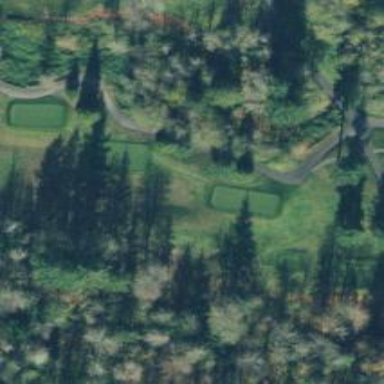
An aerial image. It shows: Golf path.